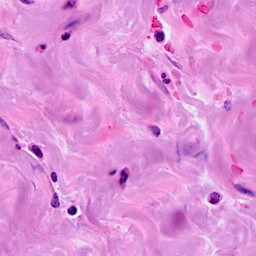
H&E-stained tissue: Breast